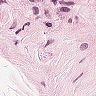
Metastatic tissue present: no